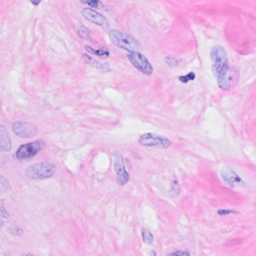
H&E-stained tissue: Breast